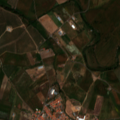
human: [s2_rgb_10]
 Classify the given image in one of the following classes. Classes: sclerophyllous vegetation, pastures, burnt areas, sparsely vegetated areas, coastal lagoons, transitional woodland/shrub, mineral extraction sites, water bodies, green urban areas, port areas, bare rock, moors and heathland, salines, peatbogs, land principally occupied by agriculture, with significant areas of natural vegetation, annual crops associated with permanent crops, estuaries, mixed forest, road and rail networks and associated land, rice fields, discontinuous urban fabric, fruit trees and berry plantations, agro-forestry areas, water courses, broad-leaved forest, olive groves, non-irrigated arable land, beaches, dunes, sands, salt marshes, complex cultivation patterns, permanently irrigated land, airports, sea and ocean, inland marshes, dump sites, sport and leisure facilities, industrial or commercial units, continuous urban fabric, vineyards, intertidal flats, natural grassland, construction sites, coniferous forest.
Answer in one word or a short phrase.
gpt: continuous urban fabric